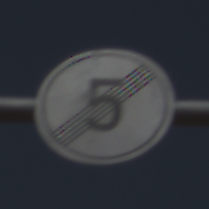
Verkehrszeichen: EndeGeschwindigkeit5
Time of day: Midday
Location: Outdoor (Nature)
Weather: PartlyCloudy
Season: NotSpecified
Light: Natural